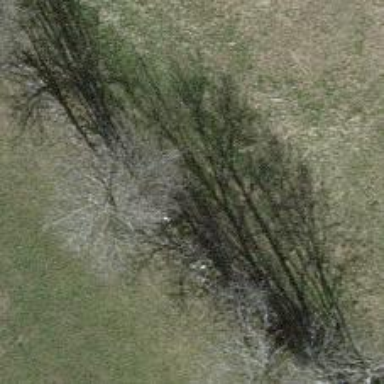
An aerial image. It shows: Row of trees in natural setting.